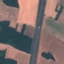
Land use / land cover class: Highway